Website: ulta-beauty
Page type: billing-address
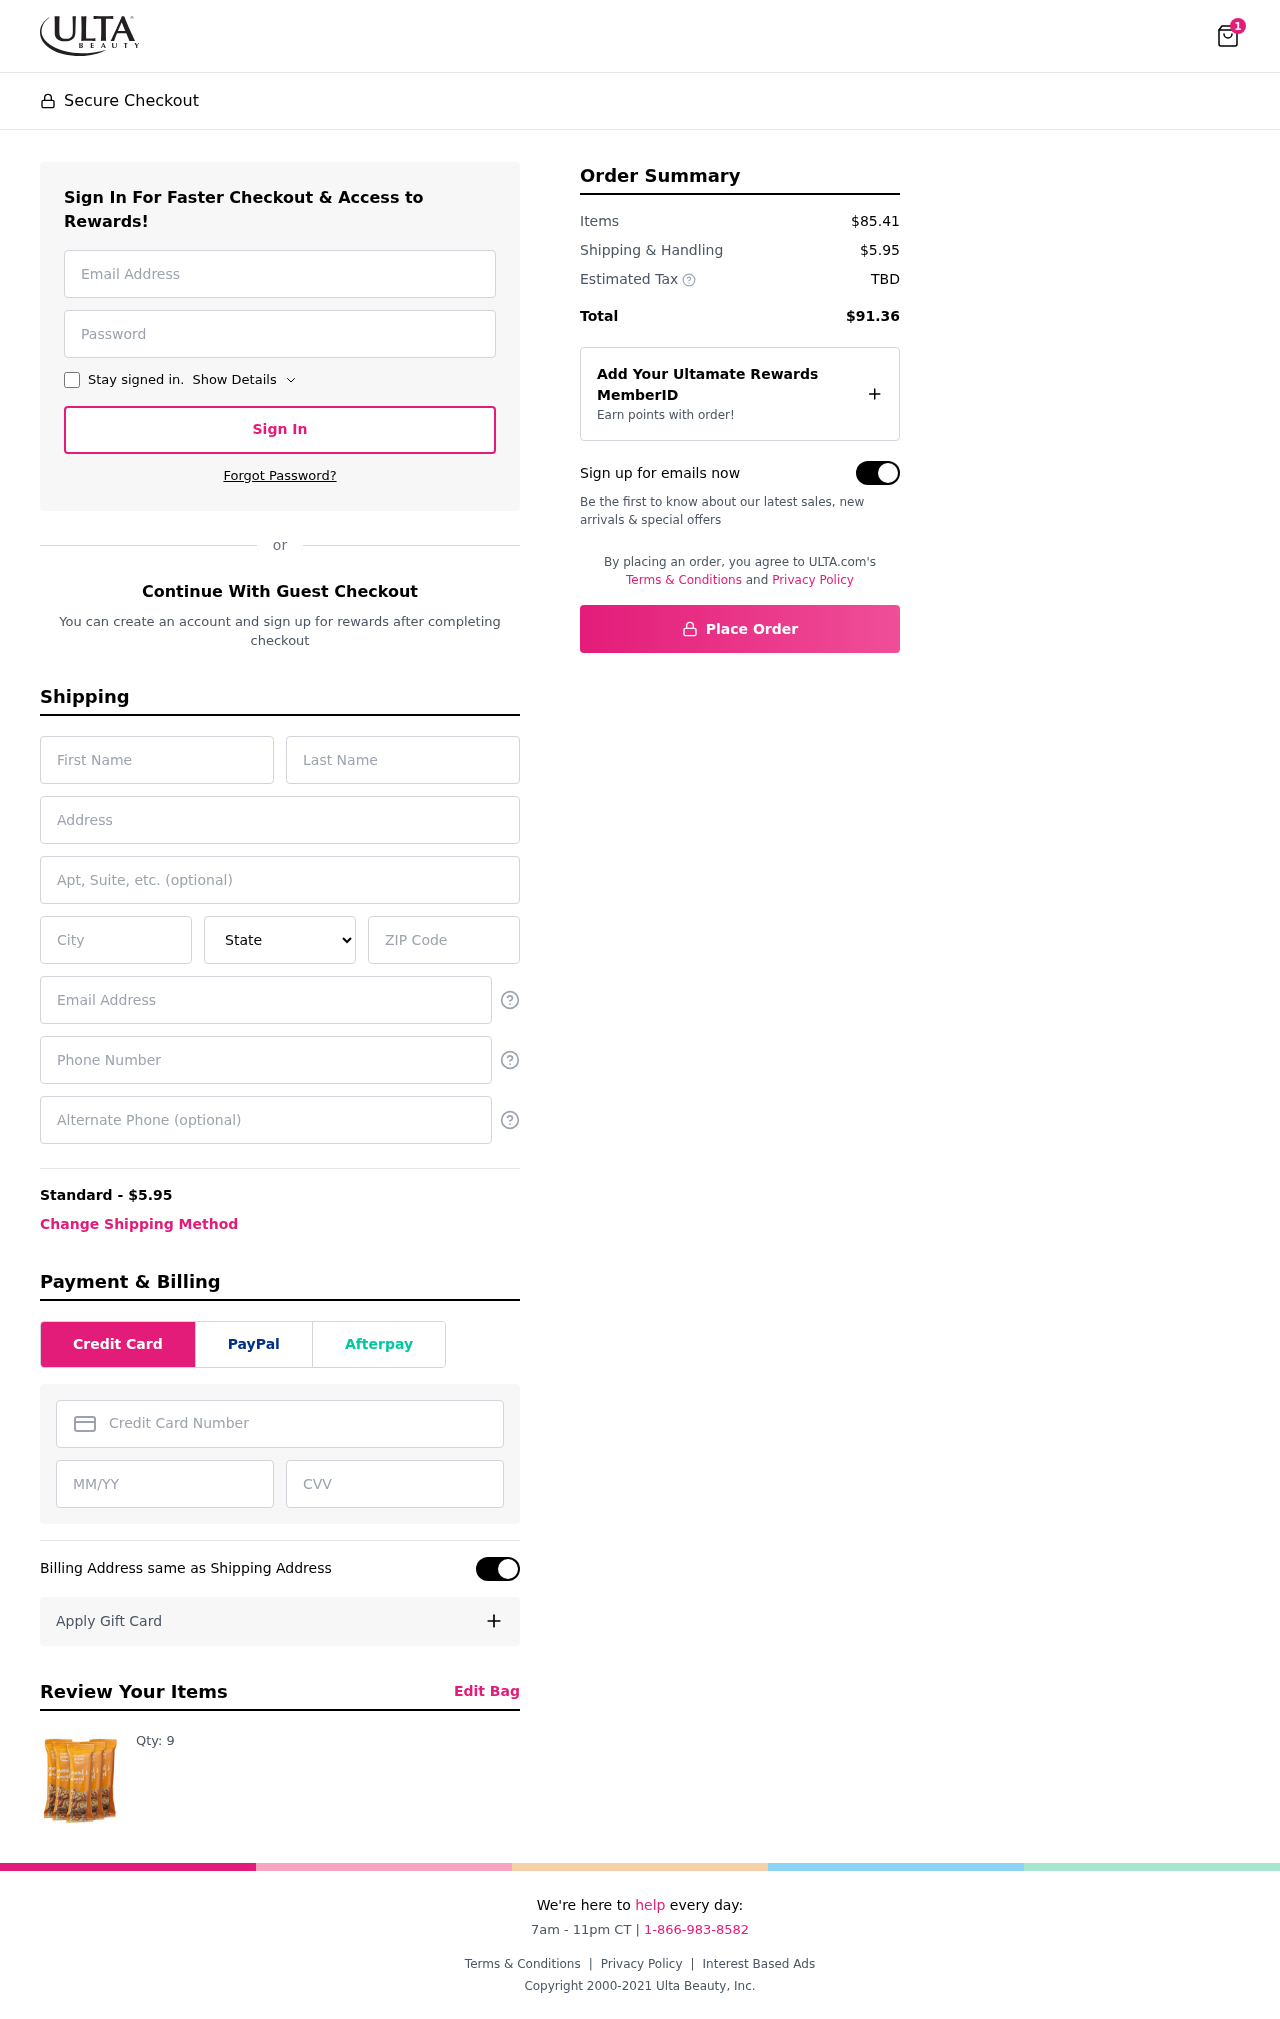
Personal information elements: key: PII_STATE
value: Illinois
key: PII_EMAIL
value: ann.fernandez@yahoo.com
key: PII_FIRSTNAME
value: Ann
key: PII_LASTNAME
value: Fernandez
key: PII_STREET
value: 03716 Joseph Ports
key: PII_STREET2
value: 84372 Ronnie Trail
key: PII_CITY
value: Theresastad
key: PII_POSTCODE
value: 19930
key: PII_PHONE
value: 3545786274
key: PII_CARD_NUMBER
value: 3470 5547 5924 524
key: PII_CARD_EXPIRY
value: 09/28
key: PII_CARD_CVV
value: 0584
Product elements: key: PRODUCT1_QUANTITY
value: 9
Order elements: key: ORDER_NUM_ITEMS
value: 1
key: ORDER_SHIPPING_COST
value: $5.95
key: ORDER_SUBTOTAL
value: $85.41
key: ORDER_TOTAL
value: $91.36